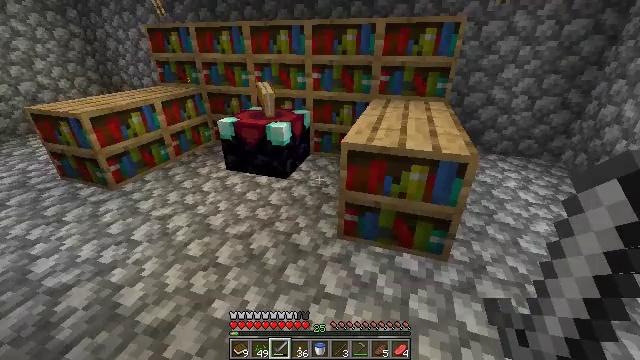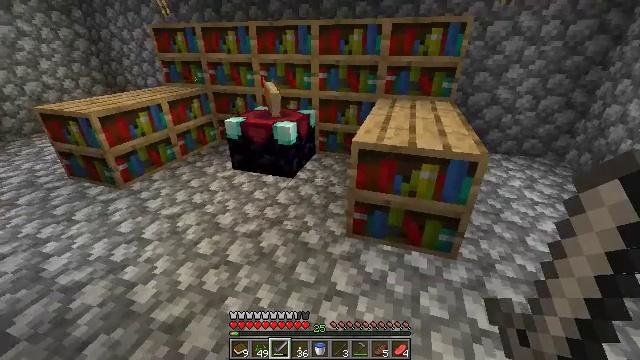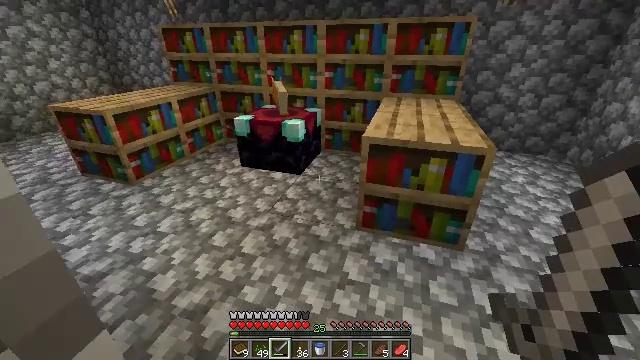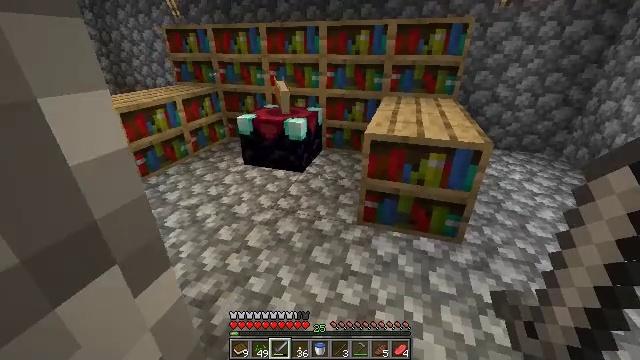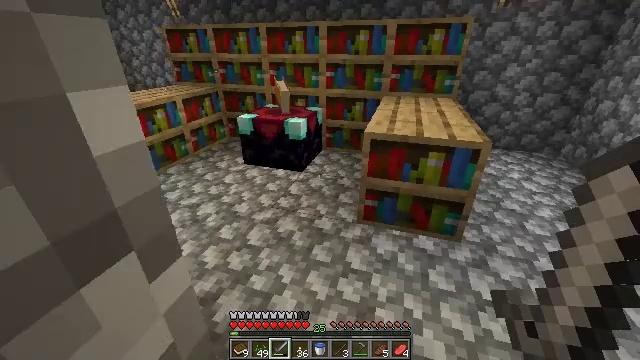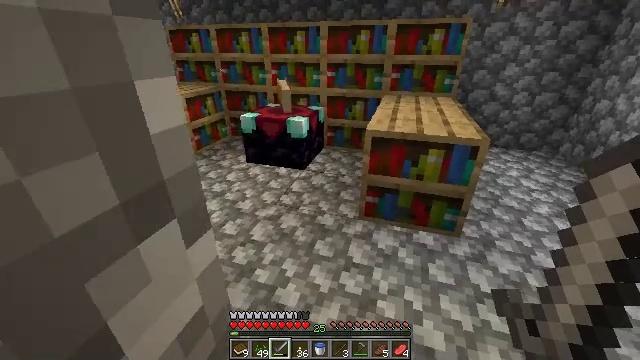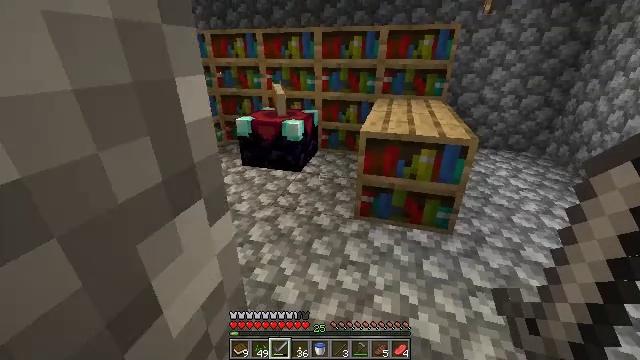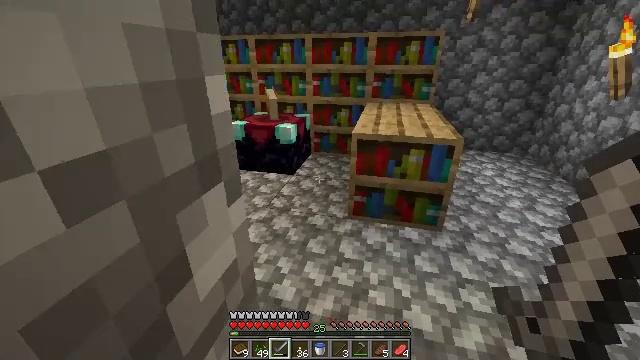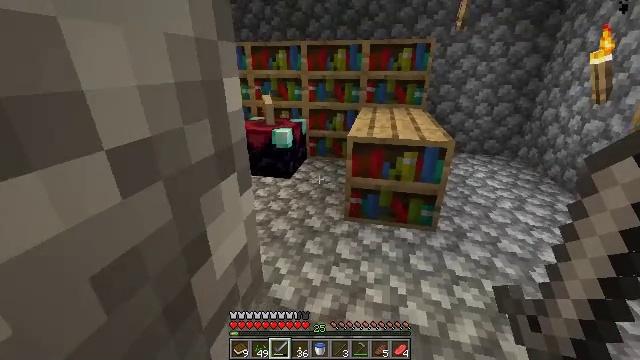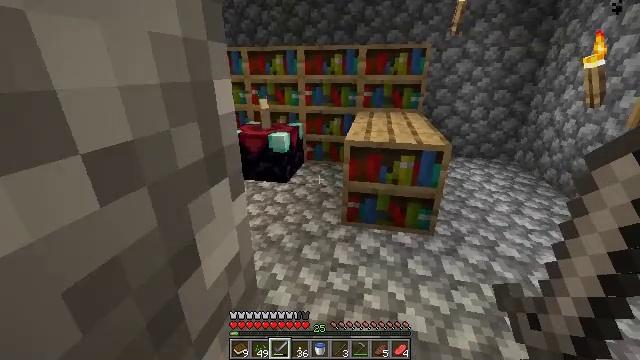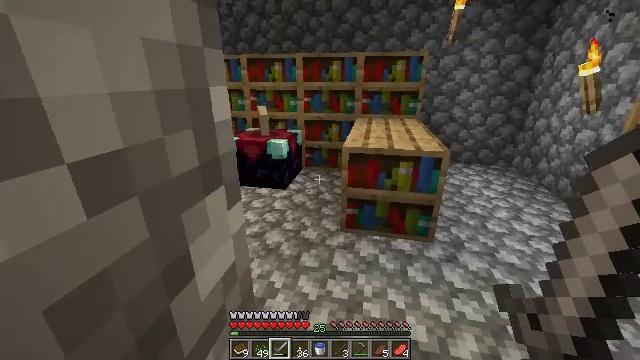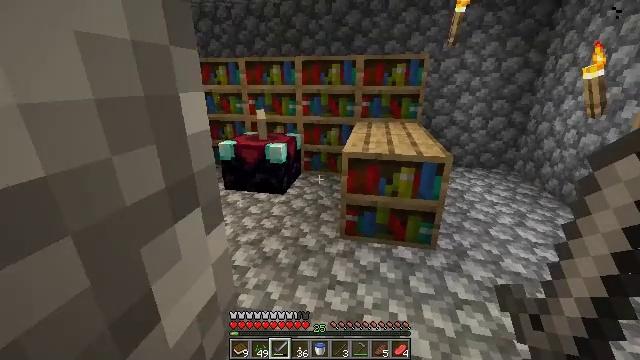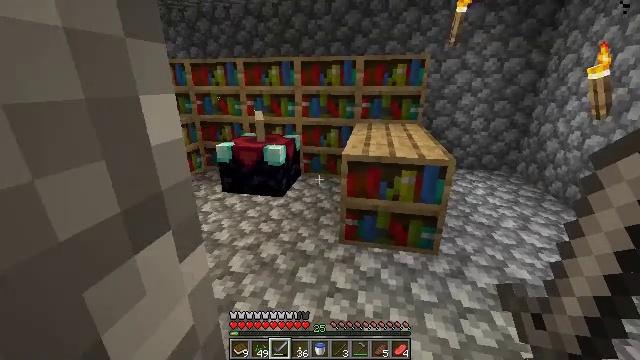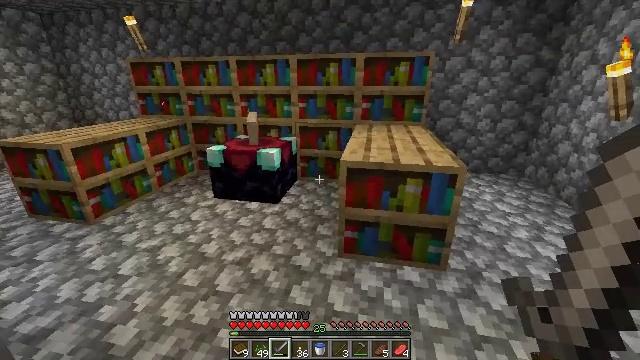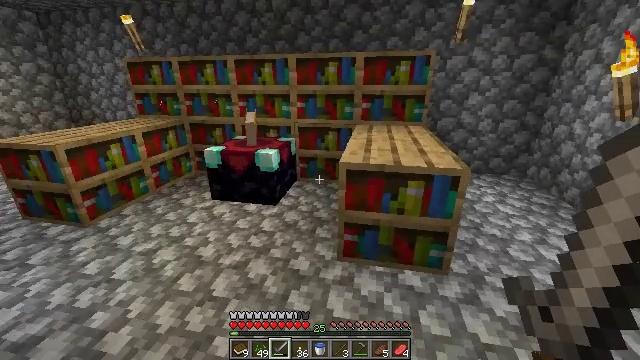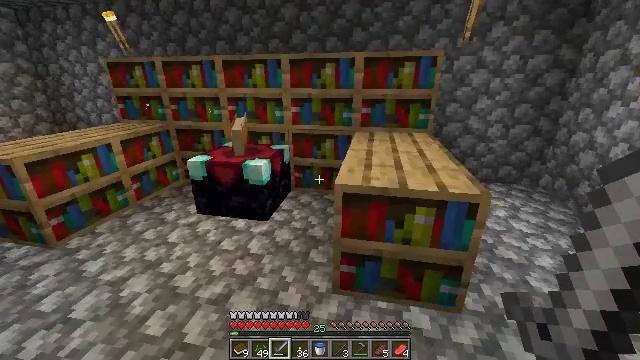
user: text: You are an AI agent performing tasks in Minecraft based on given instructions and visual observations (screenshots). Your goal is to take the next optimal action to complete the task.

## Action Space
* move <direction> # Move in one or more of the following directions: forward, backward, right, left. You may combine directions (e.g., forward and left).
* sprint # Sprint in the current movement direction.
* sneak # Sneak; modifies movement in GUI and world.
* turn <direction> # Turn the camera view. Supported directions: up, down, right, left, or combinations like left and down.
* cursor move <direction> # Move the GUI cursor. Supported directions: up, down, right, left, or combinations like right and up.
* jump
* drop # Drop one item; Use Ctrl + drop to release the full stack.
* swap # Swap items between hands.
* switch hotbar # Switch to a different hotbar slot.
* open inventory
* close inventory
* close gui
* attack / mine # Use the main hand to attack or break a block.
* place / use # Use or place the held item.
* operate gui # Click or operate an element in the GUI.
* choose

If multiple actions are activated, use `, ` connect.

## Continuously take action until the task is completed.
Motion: motion action
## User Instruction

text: Reclaim bookshelf materials.
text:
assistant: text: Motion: move left
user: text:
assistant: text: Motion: move left
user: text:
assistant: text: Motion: move left
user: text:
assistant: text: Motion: move left
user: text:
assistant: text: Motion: move left
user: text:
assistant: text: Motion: move left, turn right
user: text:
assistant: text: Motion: move left, turn right and up
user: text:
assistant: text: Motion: move left, turn right and up
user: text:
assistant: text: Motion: move forward and move left
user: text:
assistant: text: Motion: move forward and move left, turn up
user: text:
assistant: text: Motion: move forward and move left
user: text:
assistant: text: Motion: move forward
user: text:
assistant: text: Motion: move forward
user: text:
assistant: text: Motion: move forward
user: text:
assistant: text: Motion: move forward
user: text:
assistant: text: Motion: move forward
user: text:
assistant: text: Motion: move forward
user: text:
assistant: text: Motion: move forward
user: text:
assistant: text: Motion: move forward, turn right and down
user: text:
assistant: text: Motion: move forward, turn right and down
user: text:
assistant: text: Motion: no_op
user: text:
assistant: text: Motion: move left
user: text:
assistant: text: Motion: move left
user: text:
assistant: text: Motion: move left
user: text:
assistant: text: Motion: move left, turn up
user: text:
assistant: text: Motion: move left, turn up
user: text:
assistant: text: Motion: move left, turn up
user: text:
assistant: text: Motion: move left, turn left and up
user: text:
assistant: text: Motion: move left, turn left and up
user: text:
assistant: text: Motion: turn left